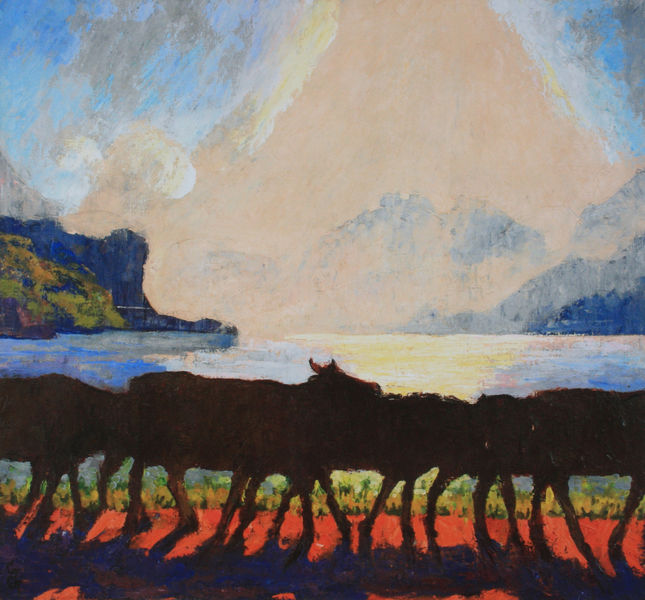
Titel: Mattino d'estate a Maloggia, Sommermorgen in Maloja
Künstler: Giovanni Giacometti
Institution: (Privatsammlung)
Schlagwörter: berg, blau, gemälde, meer, schatten, wasser, wolken, landschaft, see, abend, licht, schwarz, rot, tiere, weg, kühe, pfad, sonne, küste, berge, gebirge, herde, kuh, rind, steilküste, rinder, reihe, hörner, herd, kuhherde, quellwasser, gänsemarsch